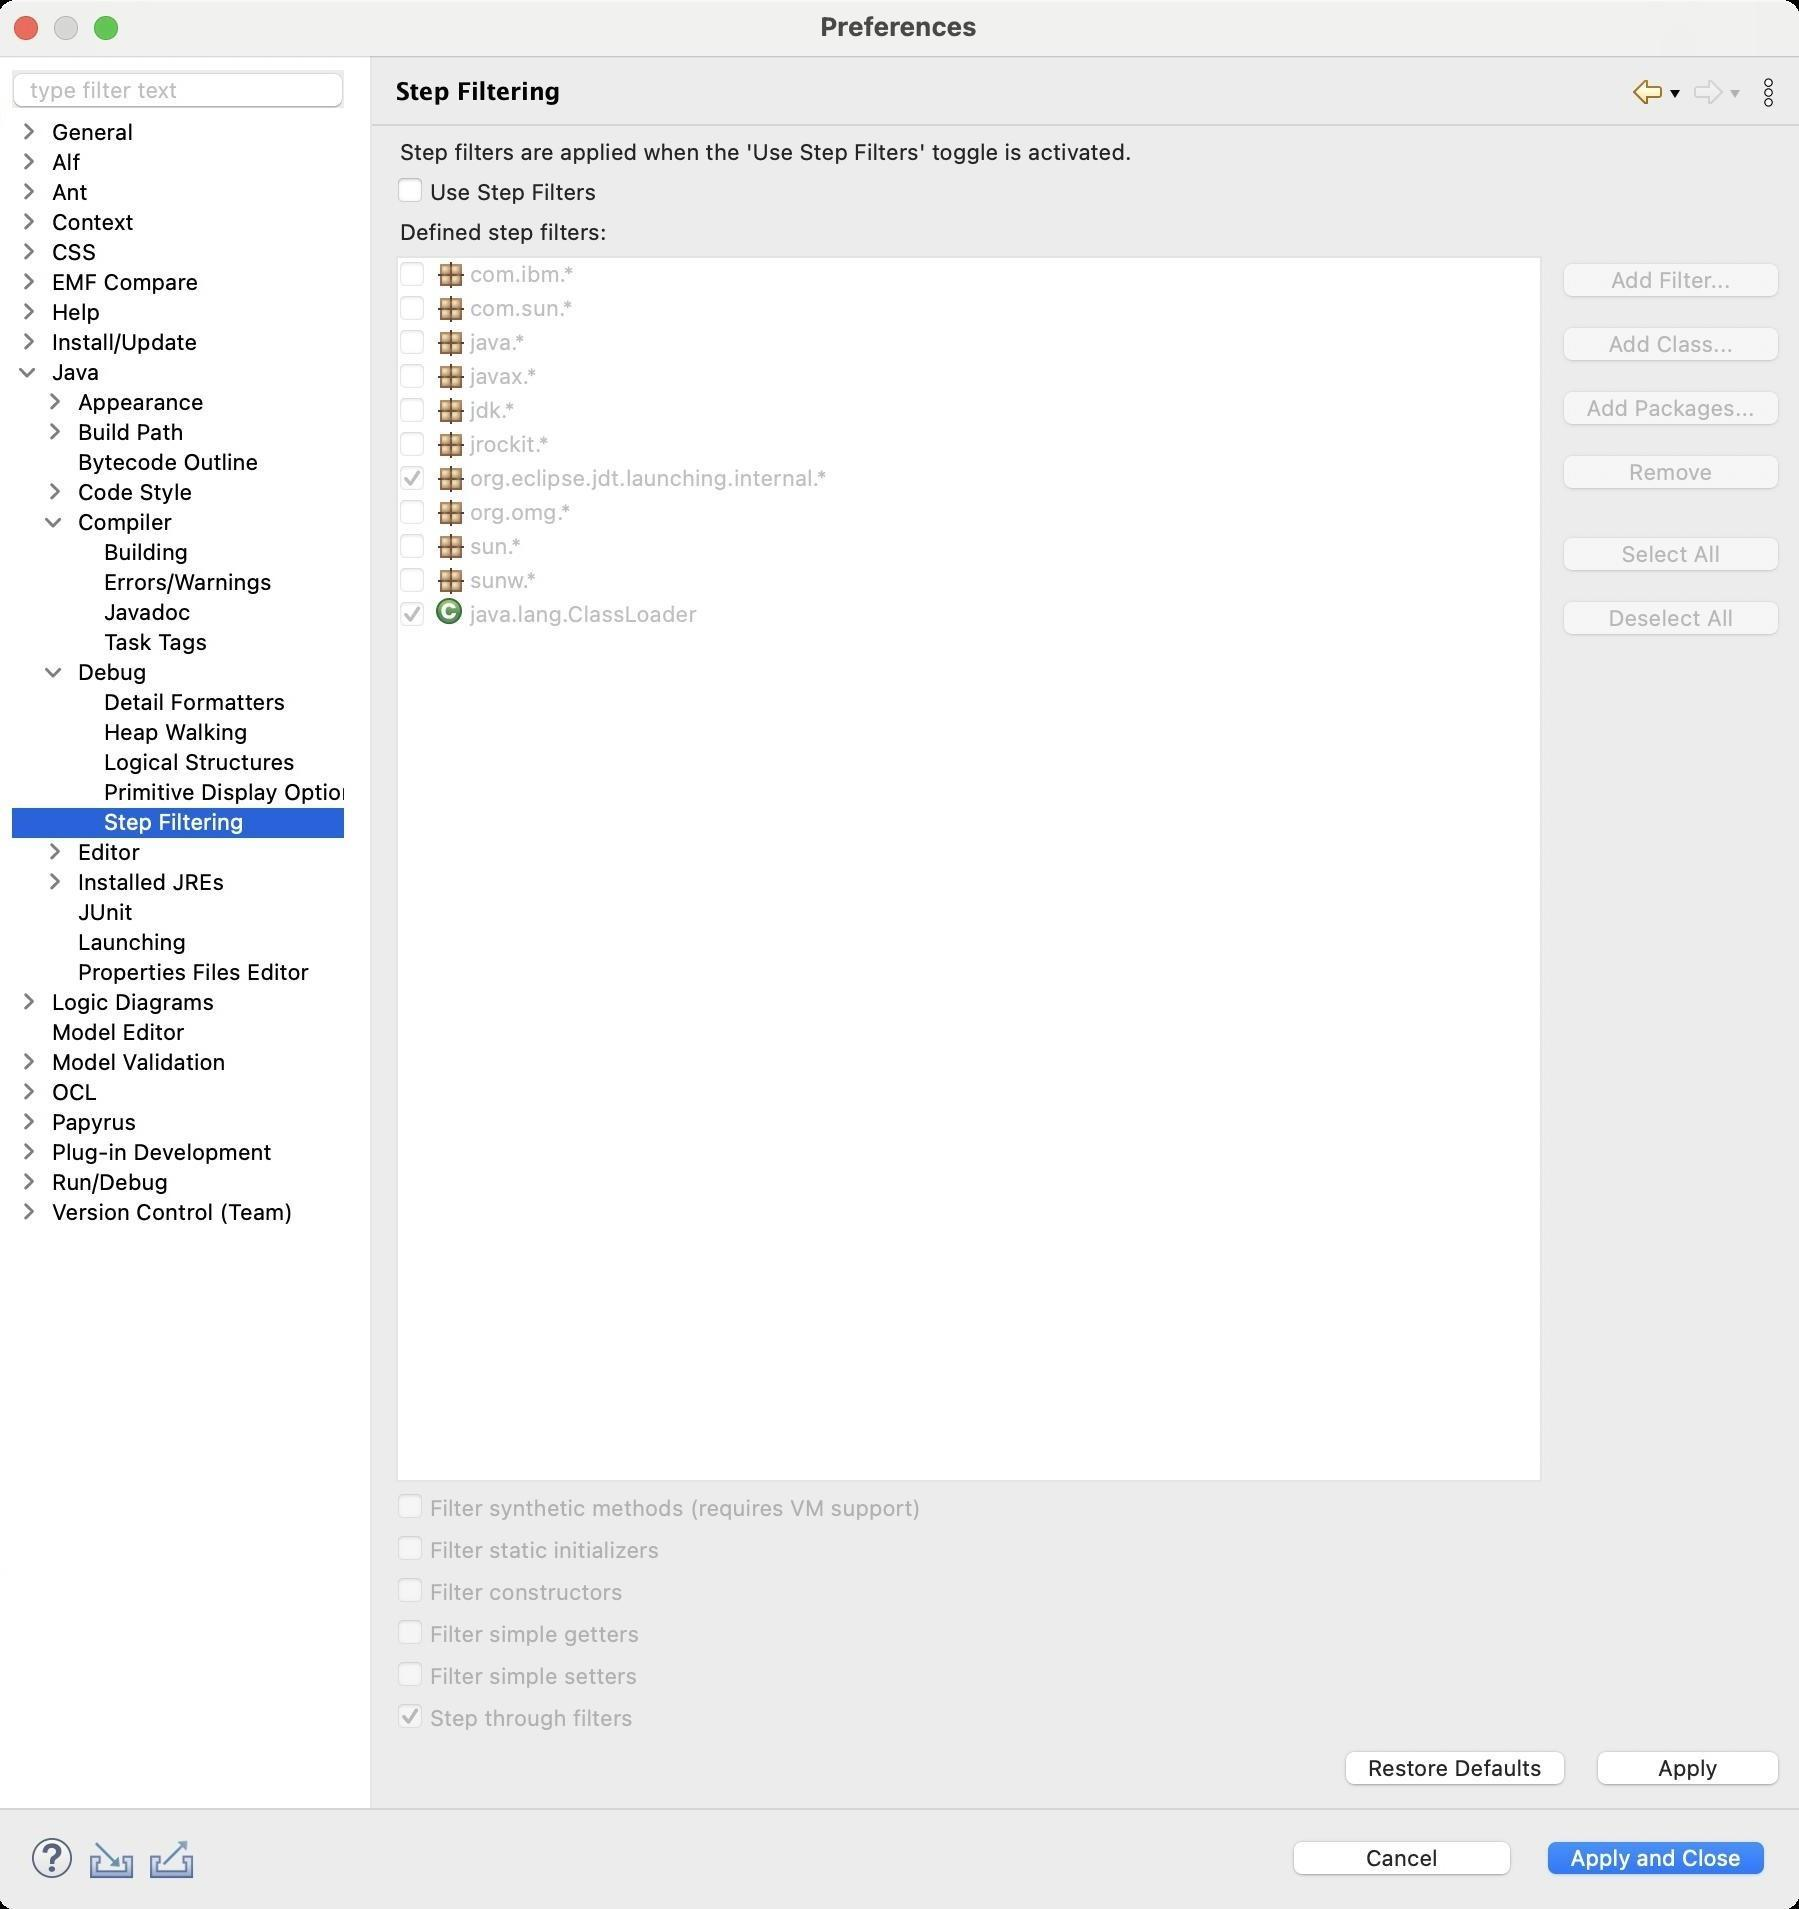
Accessibility tree:
{"name": "Preferences", "role": "AXWindow", "description": null, "role_description": "standard window", "value": null, "position": "480.00;95.00", "size": "901;955", "children": [{"name": "Apply_and_Close", "role": "AXButton", "description": null, "role_description": "button", "value": null, "position": "769.00;917.00", "size": "120;27", "children": []}, {"name": "Cancel", "role": "AXButton", "description": null, "role_description": "button", "value": null, "position": "642.00;917.00", "size": "120;27", "children": []}, {"name": null, "role": "AXToolbar", "description": null, "role_description": "toolbar", "value": null, "position": "12.00;915.00", "size": "90;30", "children": [{"name": "Help", "role": "AXCheckBox", "description": null, "role_description": "checkbox", "value": 0, "position": "12.00;915.00", "size": "30;30", "children": []}, {"name": "Import", "role": "AXButton", "description": null, "role_description": "button", "value": null, "position": "42.00;915.00", "size": "30;30", "children": []}, {"name": "Export", "role": "AXButton", "description": null, "role_description": "button", "value": null, "position": "72.00;915.00", "size": "30;30", "children": []}]}, {"name": null, "role": "AXScrollArea", "description": null, "role_description": "scroll area", "value": null, "position": "199.00;69.00", "size": "697;830", "children": [{"name": "Apply", "role": "AXButton", "description": null, "role_description": "button", "value": null, "position": "794.00;872.00", "size": "102;27", "children": []}, {"name": "Restore_Defaults", "role": "AXButton", "description": null, "role_description": "button", "value": null, "position": "668.00;872.00", "size": "121;27", "children": []}, {"name": "Step_through_filters", "role": "AXCheckBox", "description": null, "role_description": "checkbox", "value": 1, "position": "199.00;851.00", "size": "697;16", "children": []}, {"name": "Filter_simple_setters", "role": "AXCheckBox", "description": null, "role_description": "checkbox", "value": 0, "position": "199.00;830.00", "size": "697;16", "children": []}, {"name": "Filter_simple_getters", "role": "AXCheckBox", "description": null, "role_description": "checkbox", "value": 0, "position": "199.00;809.00", "size": "697;16", "children": []}, {"name": "Filter_constructors", "role": "AXCheckBox", "description": null, "role_description": "checkbox", "value": 0, "position": "199.00;788.00", "size": "697;16", "children": []}, {"name": "Filter_static_initializers", "role": "AXCheckBox", "description": null, "role_description": "checkbox", "value": 0, "position": "199.00;767.00", "size": "697;16", "children": []}, {"name": "Filter_synthetic_methods_(requires_VM_support)", "role": "AXCheckBox", "description": null, "role_description": "checkbox", "value": 0, "position": "199.00;746.00", "size": "697;16", "children": []}, {"name": "Deselect_All", "role": "AXButton", "description": null, "role_description": "button", "value": null, "position": "777.00;297.00", "size": "119;27", "children": []}, {"name": "Select_All", "role": "AXButton", "description": null, "role_description": "button", "value": null, "position": "777.00;265.00", "size": "119;27", "children": []}, {"name": "Remove", "role": "AXButton", "description": null, "role_description": "button", "value": null, "position": "777.00;224.00", "size": "119;27", "children": []}, {"name": "Add_Packages...", "role": "AXButton", "description": null, "role_description": "button", "value": null, "position": "777.00;192.00", "size": "119;27", "children": []}, {"name": "Add_Class...", "role": "AXButton", "description": null, "role_description": "button", "value": null, "position": "777.00;160.00", "size": "119;27", "children": []}, {"name": "Add_Filter...", "role": "AXButton", "description": null, "role_description": "button", "value": null, "position": "777.00;128.00", "size": "119;27", "children": []}, {"name": null, "role": "AXScrollArea", "description": null, "role_description": "scroll area", "value": null, "position": "199.00;128.00", "size": "573;613", "children": [{"name": null, "role": "AXTable", "description": null, "role_description": "table", "value": null, "position": "200.00;129.00", "size": "571;611", "children": [{"name": null, "role": "AXRow", "description": null, "role_description": "table row", "value": null, "position": "200.00;129.00", "size": "571;17", "children": [{"name": "", "role": "AXCheckBox", "description": null, "role_description": "checkbox", "value": 0, "position": "200.00;129.00", "size": "14;16", "children": []}, {"name": null, "role": "AXStaticText", "description": null, "role_description": "text", "value": "com.ibm.*", "position": "215.00;129.00", "size": "202;16", "children": []}]}, {"name": null, "role": "AXRow", "description": null, "role_description": "table row", "value": null, "position": "200.00;146.00", "size": "571;17", "children": [{"name": "", "role": "AXCheckBox", "description": null, "role_description": "checkbox", "value": 0, "position": "200.00;146.00", "size": "14;16", "children": []}, {"name": null, "role": "AXStaticText", "description": null, "role_description": "text", "value": "com.sun.*", "position": "215.00;146.00", "size": "202;16", "children": []}]}, {"name": null, "role": "AXRow", "description": null, "role_description": "table row", "value": null, "position": "200.00;163.00", "size": "571;17", "children": [{"name": "", "role": "AXCheckBox", "description": null, "role_description": "checkbox", "value": 0, "position": "200.00;163.00", "size": "14;16", "children": []}, {"name": null, "role": "AXStaticText", "description": null, "role_description": "text", "value": "java.*", "position": "215.00;163.00", "size": "202;16", "children": []}]}, {"name": null, "role": "AXRow", "description": null, "role_description": "table row", "value": null, "position": "200.00;180.00", "size": "571;17", "children": [{"name": "", "role": "AXCheckBox", "description": null, "role_description": "checkbox", "value": 0, "position": "200.00;180.00", "size": "14;16", "children": []}, {"name": null, "role": "AXStaticText", "description": null, "role_description": "text", "value": "javax.*", "position": "215.00;180.00", "size": "202;16", "children": []}]}, {"name": null, "role": "AXRow", "description": null, "role_description": "table row", "value": null, "position": "200.00;197.00", "size": "571;17", "children": [{"name": "", "role": "AXCheckBox", "description": null, "role_description": "checkbox", "value": 0, "position": "200.00;197.00", "size": "14;16", "children": []}, {"name": null, "role": "AXStaticText", "description": null, "role_description": "text", "value": "jdk.*", "position": "215.00;197.00", "size": "202;16", "children": []}]}, {"name": null, "role": "AXRow", "description": null, "role_description": "table row", "value": null, "position": "200.00;214.00", "size": "571;17", "children": [{"name": "", "role": "AXCheckBox", "description": null, "role_description": "checkbox", "value": 0, "position": "200.00;214.00", "size": "14;16", "children": []}, {"name": null, "role": "AXStaticText", "description": null, "role_description": "text", "value": "jrockit.*", "position": "215.00;214.00", "size": "202;16", "children": []}]}, {"name": null, "role": "AXRow", "description": null, "role_description": "table row", "value": null, "position": "200.00;231.00", "size": "571;17", "children": [{"name": "", "role": "AXCheckBox", "description": null, "role_description": "checkbox", "value": 1, "position": "200.00;231.00", "size": "14;16", "children": []}, {"name": null, "role": "AXStaticText", "description": null, "role_description": "text", "value": "org.eclipse.jdt.launching.internal.*", "position": "215.00;231.00", "size": "202;16", "children": []}]}, {"name": null, "role": "AXRow", "description": null, "role_description": "table row", "value": null, "position": "200.00;248.00", "size": "571;17", "children": [{"name": "", "role": "AXCheckBox", "description": null, "role_description": "checkbox", "value": 0, "position": "200.00;248.00", "size": "14;16", "children": []}, {"name": null, "role": "AXStaticText", "description": null, "role_description": "text", "value": "org.omg.*", "position": "215.00;248.00", "size": "202;16", "children": []}]}, {"name": null, "role": "AXRow", "description": null, "role_description": "table row", "value": null, "position": "200.00;265.00", "size": "571;17", "children": [{"name": "", "role": "AXCheckBox", "description": null, "role_description": "checkbox", "value": 0, "position": "200.00;265.00", "size": "14;16", "children": []}, {"name": null, "role": "AXStaticText", "description": null, "role_description": "text", "value": "sun.*", "position": "215.00;265.00", "size": "202;16", "children": []}]}, {"name": null, "role": "AXRow", "description": null, "role_description": "table row", "value": null, "position": "200.00;282.00", "size": "571;17", "children": [{"name": "", "role": "AXCheckBox", "description": null, "role_description": "checkbox", "value": 0, "position": "200.00;282.00", "size": "14;16", "children": []}, {"name": null, "role": "AXStaticText", "description": null, "role_description": "text", "value": "sunw.*", "position": "215.00;282.00", "size": "202;16", "children": []}]}, {"name": null, "role": "AXRow", "description": null, "role_description": "table row", "value": null, "position": "200.00;299.00", "size": "571;17", "children": [{"name": "", "role": "AXCheckBox", "description": null, "role_description": "checkbox", "value": 1, "position": "200.00;299.00", "size": "14;16", "children": []}, {"name": null, "role": "AXStaticText", "description": null, "role_description": "text", "value": "java.lang.ClassLoader", "position": "215.00;299.00", "size": "202;16", "children": []}]}, {"name": null, "role": "AXColumn", "description": null, "role_description": "column", "value": null, "position": "200.00;129.00", "size": "15;611", "children": []}, {"name": null, "role": "AXColumn", "description": null, "role_description": "column", "value": null, "position": "215.00;129.00", "size": "203;611", "children": []}]}]}, {"name": null, "role": "AXStaticText", "description": null, "role_description": "text", "value": "Defined step filters:", "position": "199.00;109.00", "size": "697;14", "children": []}, {"name": "Use_Step_Filters", "role": "AXCheckBox", "description": null, "role_description": "checkbox", "value": 0, "position": "199.00;88.00", "size": "697;16", "children": []}, {"name": null, "role": "AXStaticText", "description": null, "role_description": "text", "value": "Step filters are applied when the 'Use Step Filters' toggle is activated.", "position": "199.00;69.00", "size": "697;14", "children": []}]}, {"name": null, "role": "AXToolbar", "description": "", "role_description": "toolbar", "value": null, "position": "814.00;35.00", "size": "82;22", "children": [{"name": "Back_to_Primitive_Display_Options", "role": "AXMenuButton", "description": null, "role_description": "menu button", "value": null, "position": "814.00;35.00", "size": "22;22", "children": []}, {"name": "Forward", "role": "AXMenuButton", "description": null, "role_description": "menu button", "value": null, "position": "844.00;35.00", "size": "22;22", "children": []}, {"name": "Additional_Dialog_Actions", "role": "AXButton", "description": null, "role_description": "button", "value": null, "position": "874.00;35.00", "size": "22;22", "children": []}]}, {"name": null, "role": "AXStaticText", "description": "", "role_description": "text", "value": "Step Filtering", "position": "196.00;35.00", "size": "611;21", "children": []}, {"name": null, "role": "AXSplitter", "description": null, "role_description": "splitter", "value": 180, "position": "180.00;28.00", "size": "5;876", "children": []}, {"name": null, "role": "AXScrollArea", "description": null, "role_description": "scroll area", "value": null, "position": "7.00;59.00", "size": "166;845", "children": [{"name": null, "role": "AXOutline", "description": null, "role_description": "outline", "value": null, "position": "7.00;59.00", "size": "178;845", "children": [{"name": null, "role": "AXRow", "description": null, "role_description": "outline row", "value": null, "position": "7.00;59.00", "size": "178;15", "children": [{"name": null, "role": "AXGroup", "description": null, "role_description": "group", "value": null, "position": "7.00;59.00", "size": "178;15", "children": [{"name": null, "role": "AXDisclosureTriangle", "description": null, "role_description": "disclosure triangle", "value": 0, "position": "9.00;59.00", "size": "12;14", "children": []}, {"name": null, "role": "AXStaticText", "description": null, "role_description": "text", "value": "General", "position": "25.00;59.00", "size": "159;14", "children": []}]}]}, {"name": null, "role": "AXRow", "description": null, "role_description": "outline row", "value": null, "position": "7.00;74.00", "size": "178;15", "children": [{"name": null, "role": "AXGroup", "description": null, "role_description": "group", "value": null, "position": "7.00;74.00", "size": "178;15", "children": [{"name": null, "role": "AXDisclosureTriangle", "description": null, "role_description": "disclosure triangle", "value": 0, "position": "9.00;74.00", "size": "12;14", "children": []}, {"name": null, "role": "AXStaticText", "description": null, "role_description": "text", "value": "Alf", "position": "25.00;74.00", "size": "159;14", "children": []}]}]}, {"name": null, "role": "AXRow", "description": null, "role_description": "outline row", "value": null, "position": "7.00;89.00", "size": "178;15", "children": [{"name": null, "role": "AXGroup", "description": null, "role_description": "group", "value": null, "position": "7.00;89.00", "size": "178;15", "children": [{"name": null, "role": "AXDisclosureTriangle", "description": null, "role_description": "disclosure triangle", "value": 0, "position": "9.00;89.00", "size": "12;14", "children": []}, {"name": null, "role": "AXStaticText", "description": null, "role_description": "text", "value": "Ant", "position": "25.00;89.00", "size": "159;14", "children": []}]}]}, {"name": null, "role": "AXRow", "description": null, "role_description": "outline row", "value": null, "position": "7.00;104.00", "size": "178;15", "children": [{"name": null, "role": "AXGroup", "description": null, "role_description": "group", "value": null, "position": "7.00;104.00", "size": "178;15", "children": [{"name": null, "role": "AXDisclosureTriangle", "description": null, "role_description": "disclosure triangle", "value": 0, "position": "9.00;104.00", "size": "12;14", "children": []}, {"name": null, "role": "AXStaticText", "description": null, "role_description": "text", "value": "Context", "position": "25.00;104.00", "size": "159;14", "children": []}]}]}, {"name": null, "role": "AXRow", "description": null, "role_description": "outline row", "value": null, "position": "7.00;119.00", "size": "178;15", "children": [{"name": null, "role": "AXGroup", "description": null, "role_description": "group", "value": null, "position": "7.00;119.00", "size": "178;15", "children": [{"name": null, "role": "AXDisclosureTriangle", "description": null, "role_description": "disclosure triangle", "value": 0, "position": "9.00;119.00", "size": "12;14", "children": []}, {"name": null, "role": "AXStaticText", "description": null, "role_description": "text", "value": "CSS", "position": "25.00;119.00", "size": "159;14", "children": []}]}]}, {"name": null, "role": "AXRow", "description": null, "role_description": "outline row", "value": null, "position": "7.00;134.00", "size": "178;15", "children": [{"name": null, "role": "AXGroup", "description": null, "role_description": "group", "value": null, "position": "7.00;134.00", "size": "178;15", "children": [{"name": null, "role": "AXDisclosureTriangle", "description": null, "role_description": "disclosure triangle", "value": 0, "position": "9.00;134.00", "size": "12;14", "children": []}, {"name": null, "role": "AXStaticText", "description": null, "role_description": "text", "value": "EMF Compare", "position": "25.00;134.00", "size": "159;14", "children": []}]}]}, {"name": null, "role": "AXRow", "description": null, "role_description": "outline row", "value": null, "position": "7.00;149.00", "size": "178;15", "children": [{"name": null, "role": "AXGroup", "description": null, "role_description": "group", "value": null, "position": "7.00;149.00", "size": "178;15", "children": [{"name": null, "role": "AXDisclosureTriangle", "description": null, "role_description": "disclosure triangle", "value": 0, "position": "9.00;149.00", "size": "12;14", "children": []}, {"name": null, "role": "AXStaticText", "description": null, "role_description": "text", "value": "Help", "position": "25.00;149.00", "size": "159;14", "children": []}]}]}, {"name": null, "role": "AXRow", "description": null, "role_description": "outline row", "value": null, "position": "7.00;164.00", "size": "178;15", "children": [{"name": null, "role": "AXGroup", "description": null, "role_description": "group", "value": null, "position": "7.00;164.00", "size": "178;15", "children": [{"name": null, "role": "AXDisclosureTriangle", "description": null, "role_description": "disclosure triangle", "value": 0, "position": "9.00;164.00", "size": "12;14", "children": []}, {"name": null, "role": "AXStaticText", "description": null, "role_description": "text", "value": "Install/Update", "position": "25.00;164.00", "size": "159;14", "children": []}]}]}, {"name": null, "role": "AXRow", "description": null, "role_description": "outline row", "value": null, "position": "7.00;179.00", "size": "178;15", "children": [{"name": null, "role": "AXGroup", "description": null, "role_description": "group", "value": null, "position": "7.00;179.00", "size": "178;15", "children": [{"name": null, "role": "AXDisclosureTriangle", "description": null, "role_description": "disclosure triangle", "value": 1, "position": "9.00;179.00", "size": "12;14", "children": []}, {"name": null, "role": "AXStaticText", "description": null, "role_description": "text", "value": "Java", "position": "25.00;179.00", "size": "159;14", "children": []}]}]}, {"name": null, "role": "AXRow", "description": null, "role_description": "outline row", "value": null, "position": "7.00;194.00", "size": "178;15", "children": [{"name": null, "role": "AXGroup", "description": null, "role_description": "group", "value": null, "position": "7.00;194.00", "size": "178;15", "children": [{"name": null, "role": "AXDisclosureTriangle", "description": null, "role_description": "disclosure triangle", "value": 0, "position": "22.00;194.00", "size": "12;14", "children": []}, {"name": null, "role": "AXStaticText", "description": null, "role_description": "text", "value": "Appearance", "position": "38.00;194.00", "size": "146;14", "children": []}]}]}, {"name": null, "role": "AXRow", "description": null, "role_description": "outline row", "value": null, "position": "7.00;209.00", "size": "178;15", "children": [{"name": null, "role": "AXGroup", "description": null, "role_description": "group", "value": null, "position": "7.00;209.00", "size": "178;15", "children": [{"name": null, "role": "AXDisclosureTriangle", "description": null, "role_description": "disclosure triangle", "value": 0, "position": "22.00;209.00", "size": "12;14", "children": []}, {"name": null, "role": "AXStaticText", "description": null, "role_description": "text", "value": "Build Path", "position": "38.00;209.00", "size": "146;14", "children": []}]}]}, {"name": null, "role": "AXRow", "description": null, "role_description": "outline row", "value": null, "position": "7.00;224.00", "size": "178;15", "children": [{"name": null, "role": "AXStaticText", "description": null, "role_description": "text", "value": "Bytecode Outline", "position": "38.00;224.00", "size": "146;14", "children": []}]}, {"name": null, "role": "AXRow", "description": null, "role_description": "outline row", "value": null, "position": "7.00;239.00", "size": "178;15", "children": [{"name": null, "role": "AXGroup", "description": null, "role_description": "group", "value": null, "position": "7.00;239.00", "size": "178;15", "children": [{"name": null, "role": "AXDisclosureTriangle", "description": null, "role_description": "disclosure triangle", "value": 0, "position": "22.00;239.00", "size": "12;14", "children": []}, {"name": null, "role": "AXStaticText", "description": null, "role_description": "text", "value": "Code Style", "position": "38.00;239.00", "size": "146;14", "children": []}]}]}, {"name": null, "role": "AXRow", "description": null, "role_description": "outline row", "value": null, "position": "7.00;254.00", "size": "178;15", "children": [{"name": null, "role": "AXGroup", "description": null, "role_description": "group", "value": null, "position": "7.00;254.00", "size": "178;15", "children": [{"name": null, "role": "AXDisclosureTriangle", "description": null, "role_description": "disclosure triangle", "value": 1, "position": "22.00;254.00", "size": "12;14", "children": []}, {"name": null, "role": "AXStaticText", "description": null, "role_description": "text", "value": "Compiler", "position": "38.00;254.00", "size": "146;14", "children": []}]}]}, {"name": null, "role": "AXRow", "description": null, "role_description": "outline row", "value": null, "position": "7.00;269.00", "size": "178;15", "children": [{"name": null, "role": "AXStaticText", "description": null, "role_description": "text", "value": "Building", "position": "51.00;269.00", "size": "133;14", "children": []}]}, {"name": null, "role": "AXRow", "description": null, "role_description": "outline row", "value": null, "position": "7.00;284.00", "size": "178;15", "children": [{"name": null, "role": "AXStaticText", "description": null, "role_description": "text", "value": "Errors/Warnings", "position": "51.00;284.00", "size": "133;14", "children": []}]}, {"name": null, "role": "AXRow", "description": null, "role_description": "outline row", "value": null, "position": "7.00;299.00", "size": "178;15", "children": [{"name": null, "role": "AXStaticText", "description": null, "role_description": "text", "value": "Javadoc", "position": "51.00;299.00", "size": "133;14", "children": []}]}, {"name": null, "role": "AXRow", "description": null, "role_description": "outline row", "value": null, "position": "7.00;314.00", "size": "178;15", "children": [{"name": null, "role": "AXStaticText", "description": null, "role_description": "text", "value": "Task Tags", "position": "51.00;314.00", "size": "133;14", "children": []}]}, {"name": null, "role": "AXRow", "description": null, "role_description": "outline row", "value": null, "position": "7.00;329.00", "size": "178;15", "children": [{"name": null, "role": "AXGroup", "description": null, "role_description": "group", "value": null, "position": "7.00;329.00", "size": "178;15", "children": [{"name": null, "role": "AXDisclosureTriangle", "description": null, "role_description": "disclosure triangle", "value": 1, "position": "22.00;329.00", "size": "12;14", "children": []}, {"name": null, "role": "AXStaticText", "description": null, "role_description": "text", "value": "Debug", "position": "38.00;329.00", "size": "146;14", "children": []}]}]}, {"name": null, "role": "AXRow", "description": null, "role_description": "outline row", "value": null, "position": "7.00;344.00", "size": "178;15", "children": [{"name": null, "role": "AXStaticText", "description": null, "role_description": "text", "value": "Detail Formatters", "position": "51.00;344.00", "size": "133;14", "children": []}]}, {"name": null, "role": "AXRow", "description": null, "role_description": "outline row", "value": null, "position": "7.00;359.00", "size": "178;15", "children": [{"name": null, "role": "AXStaticText", "description": null, "role_description": "text", "value": "Heap Walking", "position": "51.00;359.00", "size": "133;14", "children": []}]}, {"name": null, "role": "AXRow", "description": null, "role_description": "outline row", "value": null, "position": "7.00;374.00", "size": "178;15", "children": [{"name": null, "role": "AXStaticText", "description": null, "role_description": "text", "value": "Logical Structures", "position": "51.00;374.00", "size": "133;14", "children": []}]}, {"name": null, "role": "AXRow", "description": null, "role_description": "outline row", "value": null, "position": "7.00;389.00", "size": "178;15", "children": [{"name": null, "role": "AXStaticText", "description": null, "role_description": "text", "value": "Primitive Display Options", "position": "51.00;389.00", "size": "133;14", "children": []}]}, {"name": null, "role": "AXRow", "description": null, "role_description": "outline row", "value": null, "position": "7.00;404.00", "size": "178;15", "children": [{"name": null, "role": "AXStaticText", "description": null, "role_description": "text", "value": "Step Filtering", "position": "51.00;404.00", "size": "133;14", "children": []}]}, {"name": null, "role": "AXRow", "description": null, "role_description": "outline row", "value": null, "position": "7.00;419.00", "size": "178;15", "children": [{"name": null, "role": "AXGroup", "description": null, "role_description": "group", "value": null, "position": "7.00;419.00", "size": "178;15", "children": [{"name": null, "role": "AXDisclosureTriangle", "description": null, "role_description": "disclosure triangle", "value": 0, "position": "22.00;419.00", "size": "12;14", "children": []}, {"name": null, "role": "AXStaticText", "description": null, "role_description": "text", "value": "Editor", "position": "38.00;419.00", "size": "146;14", "children": []}]}]}, {"name": null, "role": "AXRow", "description": null, "role_description": "outline row", "value": null, "position": "7.00;434.00", "size": "178;15", "children": [{"name": null, "role": "AXGroup", "description": null, "role_description": "group", "value": null, "position": "7.00;434.00", "size": "178;15", "children": [{"name": null, "role": "AXDisclosureTriangle", "description": null, "role_description": "disclosure triangle", "value": 0, "position": "22.00;434.00", "size": "12;14", "children": []}, {"name": null, "role": "AXStaticText", "description": null, "role_description": "text", "value": "Installed JREs", "position": "38.00;434.00", "size": "146;14", "children": []}]}]}, {"name": null, "role": "AXRow", "description": null, "role_description": "outline row", "value": null, "position": "7.00;449.00", "size": "178;15", "children": [{"name": null, "role": "AXStaticText", "description": null, "role_description": "text", "value": "JUnit", "position": "38.00;449.00", "size": "146;14", "children": []}]}, {"name": null, "role": "AXRow", "description": null, "role_description": "outline row", "value": null, "position": "7.00;464.00", "size": "178;15", "children": [{"name": null, "role": "AXStaticText", "description": null, "role_description": "text", "value": "Launching", "position": "38.00;464.00", "size": "146;14", "children": []}]}, {"name": null, "role": "AXRow", "description": null, "role_description": "outline row", "value": null, "position": "7.00;479.00", "size": "178;15", "children": [{"name": null, "role": "AXStaticText", "description": null, "role_description": "text", "value": "Properties Files Editor", "position": "38.00;479.00", "size": "146;14", "children": []}]}, {"name": null, "role": "AXRow", "description": null, "role_description": "outline row", "value": null, "position": "7.00;494.00", "size": "178;15", "children": [{"name": null, "role": "AXGroup", "description": null, "role_description": "group", "value": null, "position": "7.00;494.00", "size": "178;15", "children": [{"name": null, "role": "AXDisclosureTriangle", "description": null, "role_description": "disclosure triangle", "value": 0, "position": "9.00;494.00", "size": "12;14", "children": []}, {"name": null, "role": "AXStaticText", "description": null, "role_description": "text", "value": "Logic Diagrams", "position": "25.00;494.00", "size": "159;14", "children": []}]}]}, {"name": null, "role": "AXRow", "description": null, "role_description": "outline row", "value": null, "position": "7.00;509.00", "size": "178;15", "children": [{"name": null, "role": "AXStaticText", "description": null, "role_description": "text", "value": "Model Editor", "position": "25.00;509.00", "size": "159;14", "children": []}]}, {"name": null, "role": "AXRow", "description": null, "role_description": "outline row", "value": null, "position": "7.00;524.00", "size": "178;15", "children": [{"name": null, "role": "AXGroup", "description": null, "role_description": "group", "value": null, "position": "7.00;524.00", "size": "178;15", "children": [{"name": null, "role": "AXDisclosureTriangle", "description": null, "role_description": "disclosure triangle", "value": 0, "position": "9.00;524.00", "size": "12;14", "children": []}, {"name": null, "role": "AXStaticText", "description": null, "role_description": "text", "value": "Model Validation", "position": "25.00;524.00", "size": "159;14", "children": []}]}]}, {"name": null, "role": "AXRow", "description": null, "role_description": "outline row", "value": null, "position": "7.00;539.00", "size": "178;15", "children": [{"name": null, "role": "AXGroup", "description": null, "role_description": "group", "value": null, "position": "7.00;539.00", "size": "178;15", "children": [{"name": null, "role": "AXDisclosureTriangle", "description": null, "role_description": "disclosure triangle", "value": 0, "position": "9.00;539.00", "size": "12;14", "children": []}, {"name": null, "role": "AXStaticText", "description": null, "role_description": "text", "value": "OCL", "position": "25.00;539.00", "size": "159;14", "children": []}]}]}, {"name": null, "role": "AXRow", "description": null, "role_description": "outline row", "value": null, "position": "7.00;554.00", "size": "178;15", "children": [{"name": null, "role": "AXGroup", "description": null, "role_description": "group", "value": null, "position": "7.00;554.00", "size": "178;15", "children": [{"name": null, "role": "AXDisclosureTriangle", "description": null, "role_description": "disclosure triangle", "value": 0, "position": "9.00;554.00", "size": "12;14", "children": []}, {"name": null, "role": "AXStaticText", "description": null, "role_description": "text", "value": "Papyrus", "position": "25.00;554.00", "size": "159;14", "children": []}]}]}, {"name": null, "role": "AXRow", "description": null, "role_description": "outline row", "value": null, "position": "7.00;569.00", "size": "178;15", "children": [{"name": null, "role": "AXGroup", "description": null, "role_description": "group", "value": null, "position": "7.00;569.00", "size": "178;15", "children": [{"name": null, "role": "AXDisclosureTriangle", "description": null, "role_description": "disclosure triangle", "value": 0, "position": "9.00;569.00", "size": "12;14", "children": []}, {"name": null, "role": "AXStaticText", "description": null, "role_description": "text", "value": "Plug-in Development", "position": "25.00;569.00", "size": "159;14", "children": []}]}]}, {"name": null, "role": "AXRow", "description": null, "role_description": "outline row", "value": null, "position": "7.00;584.00", "size": "178;15", "children": [{"name": null, "role": "AXGroup", "description": null, "role_description": "group", "value": null, "position": "7.00;584.00", "size": "178;15", "children": [{"name": null, "role": "AXDisclosureTriangle", "description": null, "role_description": "disclosure triangle", "value": 0, "position": "9.00;584.00", "size": "12;14", "children": []}, {"name": null, "role": "AXStaticText", "description": null, "role_description": "text", "value": "Run/Debug", "position": "25.00;584.00", "size": "159;14", "children": []}]}]}, {"name": null, "role": "AXRow", "description": null, "role_description": "outline row", "value": null, "position": "7.00;599.00", "size": "178;15", "children": [{"name": null, "role": "AXGroup", "description": null, "role_description": "group", "value": null, "position": "7.00;599.00", "size": "178;15", "children": [{"name": null, "role": "AXDisclosureTriangle", "description": null, "role_description": "disclosure triangle", "value": 0, "position": "9.00;599.00", "size": "12;14", "children": []}, {"name": null, "role": "AXStaticText", "description": null, "role_description": "text", "value": "Version Control (Team)", "position": "25.00;599.00", "size": "159;14", "children": []}]}]}, {"name": null, "role": "AXColumn", "description": null, "role_description": "column", "value": null, "position": "7.00;59.00", "size": "178;845", "children": []}]}, {"name": null, "role": "AXScrollBar", "description": null, "role_description": "scroll bar", "value": 0.0, "position": "7.00;888.00", "size": "166;16", "children": [{"name": null, "role": "AXValueIndicator", "description": null, "role_description": "value indicator", "value": 0.0, "position": "8.00;892.00", "size": "152;12", "children": []}, {"name": null, "role": "AXButton", "description": null, "role_description": "increment arrow button", "value": null, "position": "7.00;888.00", "size": "0;0", "children": []}, {"name": null, "role": "AXButton", "description": null, "role_description": "decrement arrow button", "value": null, "position": "7.00;888.00", "size": "0;0", "children": []}, {"name": null, "role": "AXButton", "description": null, "role_description": "increment page button", "value": null, "position": "161.00;892.00", "size": "12;12", "children": []}, {"name": null, "role": "AXButton", "description": null, "role_description": "decrement page button", "value": null, "position": "7.00;892.00", "size": "1;12", "children": []}]}]}, {"name": "type_filter_text", "role": "AXTextField", "description": null, "role_description": "search text field", "value": "", "position": "7.00;35.00", "size": "166;19", "children": []}, {"name": null, "role": "AXButton", "description": null, "role_description": "close button", "value": null, "position": "7.00;6.00", "size": "14;16", "children": []}, {"name": null, "role": "AXButton", "description": null, "role_description": "zoom button", "value": null, "position": "47.00;6.00", "size": "14;16", "children": [{"name": null, "role": "AXGroup", "description": null, "role_description": "group", "value": null, "position": "47.00;6.00", "size": "14;16", "children": [{"name": null, "role": "AXGroup", "description": null, "role_description": "group", "value": null, "position": "47.00;6.00", "size": "14;16", "children": []}]}]}, {"name": null, "role": "AXButton", "description": null, "role_description": "minimize button", "value": null, "position": "27.00;6.00", "size": "14;16", "children": []}, {"name": null, "role": "AXStaticText", "description": null, "role_description": "text", "value": "Preferences", "position": "409.00;5.00", "size": "83;16", "children": []}]}